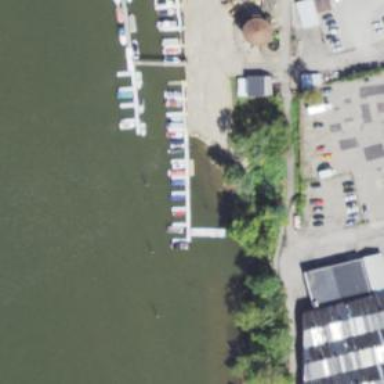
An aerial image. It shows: Pier with mooring facilities.